Question: Im putting up a website and have noticed this mysterious symbol that only pops up on Mac when using Safari. the element is inside a h2 tag. The attached imageshows the mystery symbol in a wonky red circle

Below is the html.
'''
<div class="top-black" id="pre-baserate-top">
<img class="specs-r-img" src="/ui/3_tvs_icon_244x90.png" alt="3tv icons"/>
<div class="title-container white-title">
<h1>YOU'VE UNCOVERED 3 RESULTS</h1>
<h2>The Good, The Bad, and The Better</h2>
</div>
</div>
'''
Below is the CSS
'''
.top-black{
background-color: black;
width: 100%;
img{
margin:0 auto;
padding-top:2%
}
.white-title{
color:white;
margin:0;
h2{
margin:0;
}
}
'''
Please help!
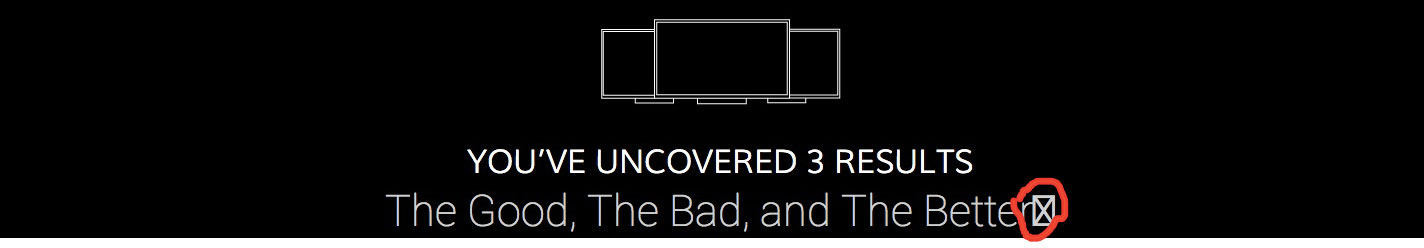
Answer: At the end of the content of the 'h2' element, there is U+200F RIGHT-TO-LEFT MARK, an invisible control character, which specifies that the rest of the content shall have right to left as the basic writing direction. It should have no effect in this context, but apparently Mac Safari fails to handle it properly and instead tries to render it as a graphic character; an X in a box is a common indication of trying to render a character that is not available in the currently used fonts.
The solution is, of course, to remove that character. In a simple text editor for example, position the cursor before the '<' in '</h2>' and press the rubout key (typically labeled with ).
Hint: To check out what is going on, I copied the markup in the question into the <URL> editor, where you can see the Unicode numbers and names of characters as you move the cursor around.